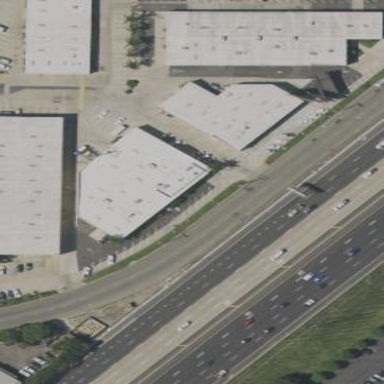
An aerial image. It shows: Commercial building.